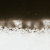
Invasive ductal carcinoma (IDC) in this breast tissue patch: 0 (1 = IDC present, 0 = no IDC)